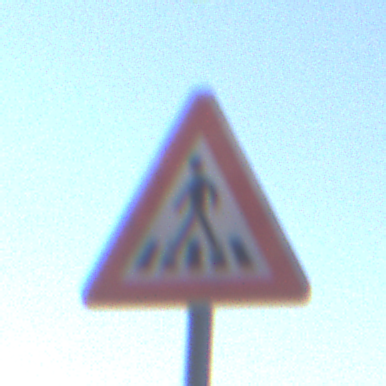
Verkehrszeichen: FussgaengerueberwegRechts
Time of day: MorningAfternoon
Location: Outdoor (Nature)
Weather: Clear
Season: NotSpecified
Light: Natural